Aerial crown-view tile of a tropical tree (Barro Colorado Island, Panama), acquired 20240611:
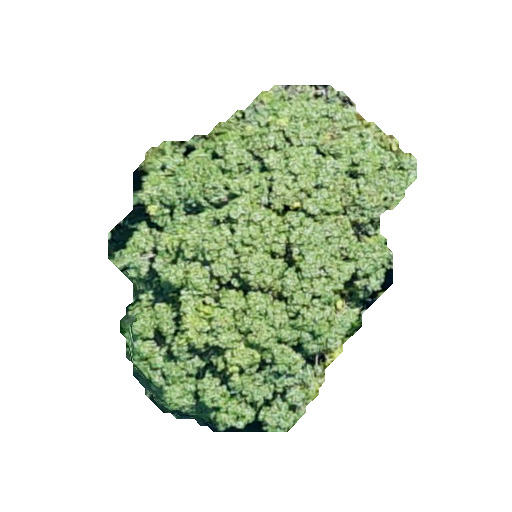
Species: Ocotea leptobotra
GBIF accepted scientific name: Ocotea leptobotra
Crown area: 115.481 m²